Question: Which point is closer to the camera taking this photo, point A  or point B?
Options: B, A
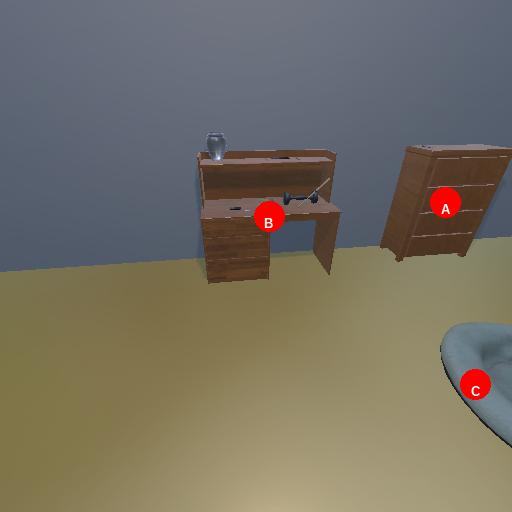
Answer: B